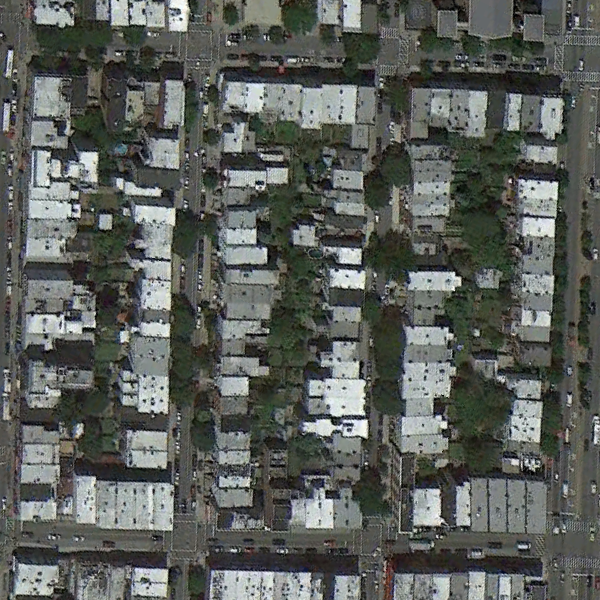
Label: DenseResidential